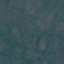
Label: HerbaceousVegetation